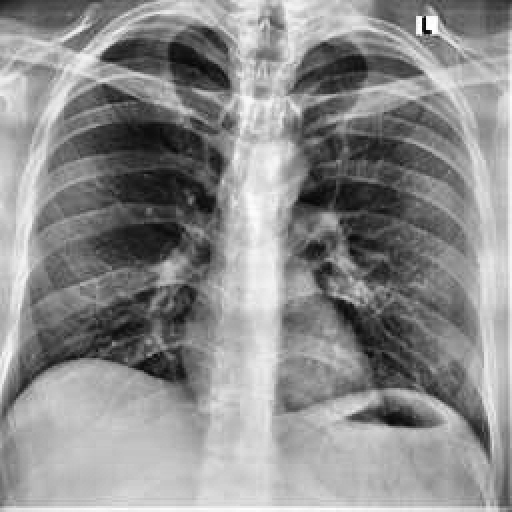
Finding: NORMAL